Question: I'm trying to have 4 plots with a title for each of them and a main title.
I first tried this code :
'''
set.seed(13);
par(mfrow = c(2,2))
for(i in 1:4){
plot(runif(10), t = "l", lwd = 3)
title(main='I have a title for each of the plots')
}
title(main="This is a very long title which needs to fit on two lines.
Unfortunately it overlaps the other titles and it's not readible", outer=TRUE, line=-2)
'''

I tried making the main title go higher or lower but either it goes out of the screen or overlaps the other titles.
Having larger plots don't help either...
Does anyone have any idea how to sort this out?
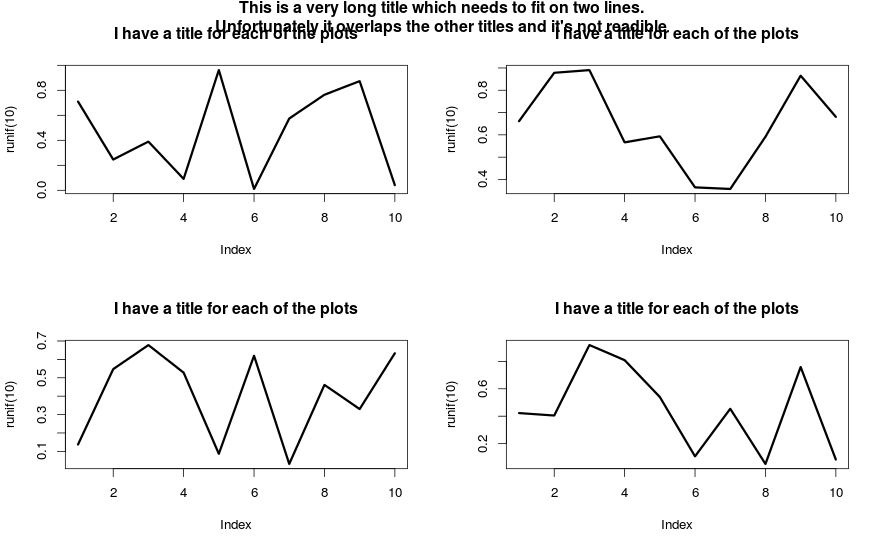
Answer: Posting @rawr's answer here to close out the question
'''
set.seed(13);
par(mfrow = c(2,2), oma = c(0,0,2,0))
for(i in 1:4){
plot(runif(10), t = "l", lwd = 3)
title(main='I have a title for each of the plots')
}
title(main=paste0("This is a very long title which needs to fit on two lines.
",
"Unfortunately it overlaps the other titles and it's not readable"),
outer=TRUE, line=-1)
'''
The trick was to increase the uter margin rea ('oma=c(bottom, left, top, right)') to put more space at the top of the image to have room for the text. And also to move the title up a bit more.